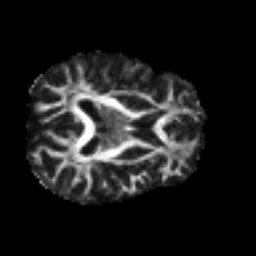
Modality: FA
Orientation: axial
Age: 23
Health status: ill
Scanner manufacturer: philips
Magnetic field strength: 3 T
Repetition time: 9 s
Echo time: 0.127 s